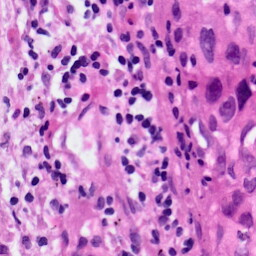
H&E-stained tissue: Lung